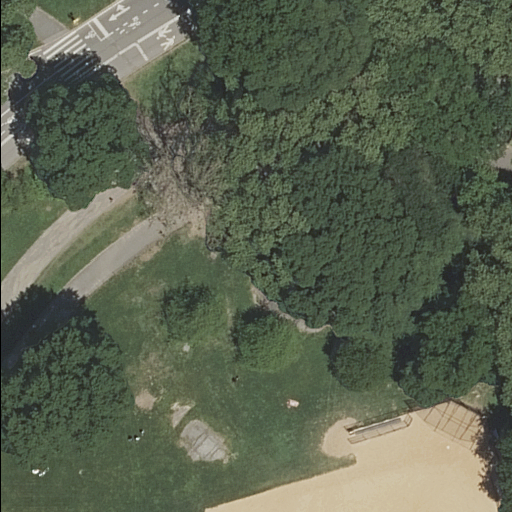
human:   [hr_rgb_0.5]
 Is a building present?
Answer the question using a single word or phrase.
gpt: no

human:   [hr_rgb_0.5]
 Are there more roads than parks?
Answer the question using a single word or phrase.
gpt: yes

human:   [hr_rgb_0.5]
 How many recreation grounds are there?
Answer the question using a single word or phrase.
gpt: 1

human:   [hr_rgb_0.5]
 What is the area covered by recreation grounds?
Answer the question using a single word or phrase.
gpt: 3774m2

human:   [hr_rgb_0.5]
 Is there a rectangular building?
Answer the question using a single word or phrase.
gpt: no

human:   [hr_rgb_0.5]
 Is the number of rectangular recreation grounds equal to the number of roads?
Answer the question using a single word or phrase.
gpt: no

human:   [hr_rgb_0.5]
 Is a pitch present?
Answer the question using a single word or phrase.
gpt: yes

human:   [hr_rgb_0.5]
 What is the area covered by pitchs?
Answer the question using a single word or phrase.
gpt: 712m2

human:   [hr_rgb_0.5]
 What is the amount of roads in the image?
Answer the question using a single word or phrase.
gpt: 7

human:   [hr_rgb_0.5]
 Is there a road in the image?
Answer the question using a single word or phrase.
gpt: yes

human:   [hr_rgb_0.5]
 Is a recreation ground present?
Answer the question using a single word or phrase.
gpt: yes

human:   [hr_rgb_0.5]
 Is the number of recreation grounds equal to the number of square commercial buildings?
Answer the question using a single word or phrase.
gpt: no

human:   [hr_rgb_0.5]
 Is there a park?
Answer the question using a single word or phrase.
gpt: yes

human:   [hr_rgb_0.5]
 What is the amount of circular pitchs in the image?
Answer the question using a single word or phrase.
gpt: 0

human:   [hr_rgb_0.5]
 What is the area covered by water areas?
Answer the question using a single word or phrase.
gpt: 0m2

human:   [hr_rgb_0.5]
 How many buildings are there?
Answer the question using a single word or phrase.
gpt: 0

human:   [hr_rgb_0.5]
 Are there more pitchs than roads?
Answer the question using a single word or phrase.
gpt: no

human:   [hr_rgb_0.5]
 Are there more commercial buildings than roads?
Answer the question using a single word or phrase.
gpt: no

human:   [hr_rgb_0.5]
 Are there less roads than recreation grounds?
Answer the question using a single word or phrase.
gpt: no

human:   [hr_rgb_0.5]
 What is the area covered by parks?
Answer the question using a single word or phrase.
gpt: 10633m2

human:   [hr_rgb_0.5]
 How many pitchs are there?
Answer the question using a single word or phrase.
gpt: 1

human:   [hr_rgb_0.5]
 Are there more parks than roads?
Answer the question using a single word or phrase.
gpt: no

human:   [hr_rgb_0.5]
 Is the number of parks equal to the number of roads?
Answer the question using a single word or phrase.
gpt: no

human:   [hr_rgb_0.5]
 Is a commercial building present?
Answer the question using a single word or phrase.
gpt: no

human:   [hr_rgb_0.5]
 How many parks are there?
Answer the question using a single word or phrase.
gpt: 1

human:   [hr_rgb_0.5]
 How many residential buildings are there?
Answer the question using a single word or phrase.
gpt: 0

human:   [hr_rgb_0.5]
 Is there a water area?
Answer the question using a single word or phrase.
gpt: no

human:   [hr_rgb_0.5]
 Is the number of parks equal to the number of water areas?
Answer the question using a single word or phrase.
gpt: no

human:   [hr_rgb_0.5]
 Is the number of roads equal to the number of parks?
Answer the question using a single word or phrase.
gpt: no

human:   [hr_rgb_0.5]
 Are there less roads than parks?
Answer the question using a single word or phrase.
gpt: no

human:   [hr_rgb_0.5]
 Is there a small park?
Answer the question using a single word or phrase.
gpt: no

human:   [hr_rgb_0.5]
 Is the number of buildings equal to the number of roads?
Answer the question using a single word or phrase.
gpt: no

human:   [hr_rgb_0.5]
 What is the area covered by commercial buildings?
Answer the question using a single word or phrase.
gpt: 0m2

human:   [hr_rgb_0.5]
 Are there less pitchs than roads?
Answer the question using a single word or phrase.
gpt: yes

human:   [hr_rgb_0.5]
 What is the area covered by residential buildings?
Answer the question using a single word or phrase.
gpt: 0m2

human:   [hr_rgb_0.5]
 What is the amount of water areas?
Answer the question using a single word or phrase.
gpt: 0

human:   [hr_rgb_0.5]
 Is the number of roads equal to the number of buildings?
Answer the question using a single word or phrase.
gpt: no

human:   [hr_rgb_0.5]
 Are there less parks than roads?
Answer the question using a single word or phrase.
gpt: yes

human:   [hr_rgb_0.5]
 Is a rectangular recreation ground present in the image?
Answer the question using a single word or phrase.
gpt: no

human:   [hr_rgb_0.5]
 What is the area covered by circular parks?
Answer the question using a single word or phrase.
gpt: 0m2

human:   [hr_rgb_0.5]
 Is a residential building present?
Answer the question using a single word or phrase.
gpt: no

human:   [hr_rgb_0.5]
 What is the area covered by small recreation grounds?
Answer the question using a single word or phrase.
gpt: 0m2

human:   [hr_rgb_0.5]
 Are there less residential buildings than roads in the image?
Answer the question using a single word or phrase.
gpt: yes

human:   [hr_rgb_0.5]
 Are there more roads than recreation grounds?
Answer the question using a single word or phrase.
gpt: yes

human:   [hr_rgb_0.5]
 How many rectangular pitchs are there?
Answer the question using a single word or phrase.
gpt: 0

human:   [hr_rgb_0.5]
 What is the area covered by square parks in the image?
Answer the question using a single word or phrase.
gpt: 0m2

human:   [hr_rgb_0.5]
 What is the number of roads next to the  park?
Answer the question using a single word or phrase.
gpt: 7

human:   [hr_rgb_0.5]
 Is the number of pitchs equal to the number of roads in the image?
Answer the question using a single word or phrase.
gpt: no

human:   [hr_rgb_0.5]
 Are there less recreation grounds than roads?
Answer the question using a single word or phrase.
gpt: yes

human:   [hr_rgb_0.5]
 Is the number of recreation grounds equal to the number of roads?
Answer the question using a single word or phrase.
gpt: no

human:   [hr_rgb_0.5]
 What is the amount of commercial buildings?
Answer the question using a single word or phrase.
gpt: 0

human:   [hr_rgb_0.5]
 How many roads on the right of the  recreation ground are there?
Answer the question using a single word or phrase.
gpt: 0

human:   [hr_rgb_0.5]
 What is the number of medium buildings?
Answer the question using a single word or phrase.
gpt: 0

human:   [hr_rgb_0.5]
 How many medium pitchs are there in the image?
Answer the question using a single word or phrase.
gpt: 0

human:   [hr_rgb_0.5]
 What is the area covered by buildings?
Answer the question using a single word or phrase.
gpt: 0m2

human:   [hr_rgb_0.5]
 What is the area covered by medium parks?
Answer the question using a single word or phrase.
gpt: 0m2

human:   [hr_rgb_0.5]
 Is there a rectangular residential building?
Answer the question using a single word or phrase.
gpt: no

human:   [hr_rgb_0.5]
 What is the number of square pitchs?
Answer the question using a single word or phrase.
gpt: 0

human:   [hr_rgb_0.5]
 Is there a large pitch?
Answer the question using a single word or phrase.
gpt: yes

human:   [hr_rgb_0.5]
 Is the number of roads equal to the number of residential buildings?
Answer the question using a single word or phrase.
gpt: no

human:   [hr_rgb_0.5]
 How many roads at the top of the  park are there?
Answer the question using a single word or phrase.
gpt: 0

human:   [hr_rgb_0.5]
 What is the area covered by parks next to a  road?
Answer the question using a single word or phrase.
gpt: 10633m2

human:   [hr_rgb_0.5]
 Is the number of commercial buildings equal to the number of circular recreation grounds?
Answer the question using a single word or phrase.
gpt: yes

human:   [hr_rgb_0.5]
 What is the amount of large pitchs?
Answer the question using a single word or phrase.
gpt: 1